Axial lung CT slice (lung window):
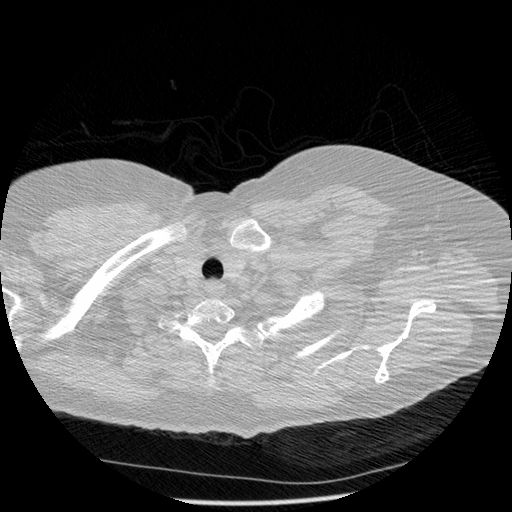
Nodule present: no